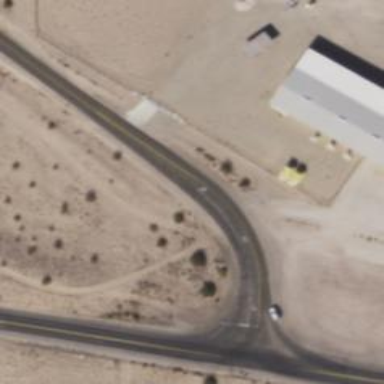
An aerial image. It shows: Abandoned road.